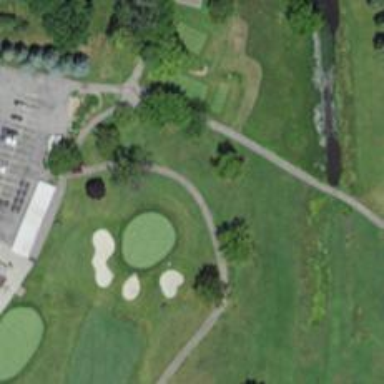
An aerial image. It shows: Service road designated as golf cart path.